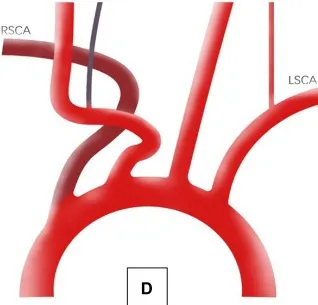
(D) Schematic representation of the case showing that the RVA originated from RCCA and the RSCA was the first branch to arise from the aortic arch, followed by the RCCA.
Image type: radiology (ct)